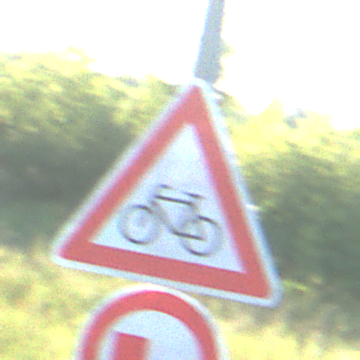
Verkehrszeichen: RadverkehrRechts
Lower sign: UeberholverbotKraftfahrzeuge
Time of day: MorningAfternoon
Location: Outdoor (Nature)
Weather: Clear
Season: NotSpecified
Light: Natural